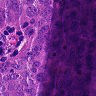
Metastatic tissue present: yes